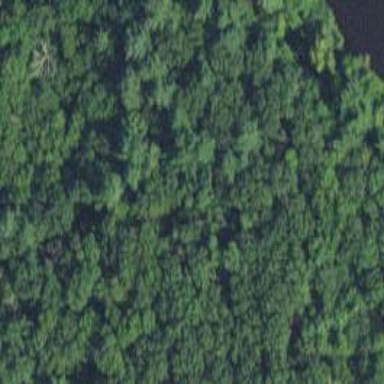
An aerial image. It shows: Mixed leaf woodland.